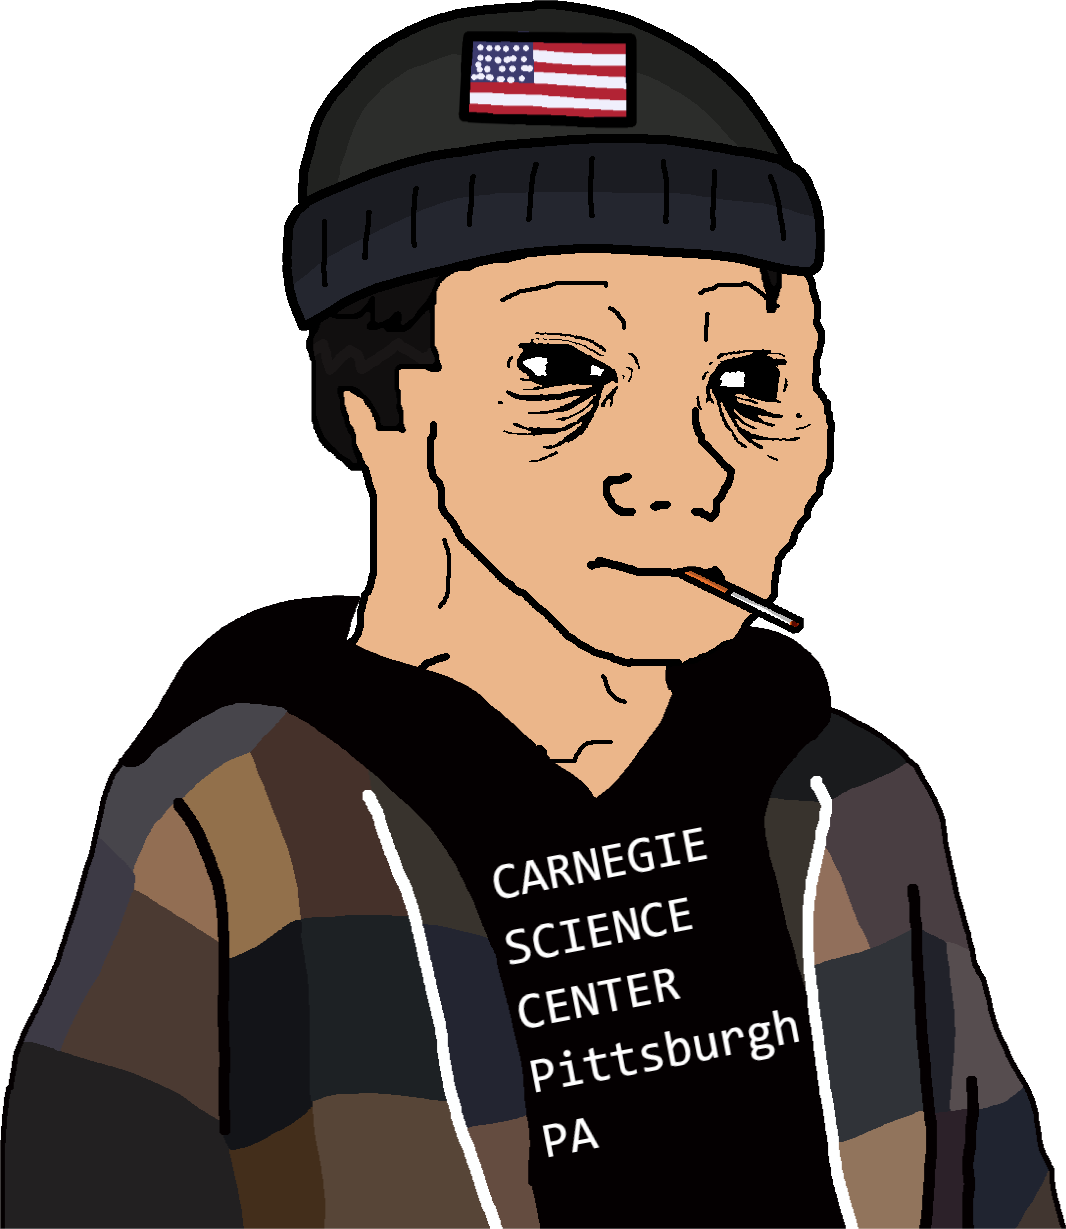
Label: 5_Doomer